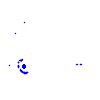
Particle: kaon